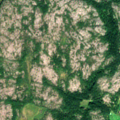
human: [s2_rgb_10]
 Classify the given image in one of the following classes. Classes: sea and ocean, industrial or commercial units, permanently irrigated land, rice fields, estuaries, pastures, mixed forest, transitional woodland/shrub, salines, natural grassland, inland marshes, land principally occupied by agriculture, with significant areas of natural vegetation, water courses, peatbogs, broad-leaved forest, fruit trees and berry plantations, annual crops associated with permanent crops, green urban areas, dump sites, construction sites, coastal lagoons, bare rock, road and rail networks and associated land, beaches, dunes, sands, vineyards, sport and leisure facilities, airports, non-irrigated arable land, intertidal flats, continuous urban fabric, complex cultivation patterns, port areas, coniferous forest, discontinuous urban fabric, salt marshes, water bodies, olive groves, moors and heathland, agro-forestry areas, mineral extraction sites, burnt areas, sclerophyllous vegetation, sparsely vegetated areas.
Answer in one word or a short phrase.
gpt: mixed forest, transitional woodland/shrub, bare rock